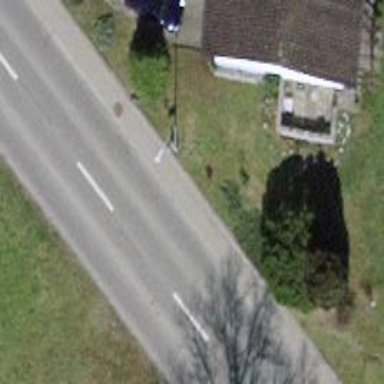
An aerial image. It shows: Bus stop with platform for public transport.